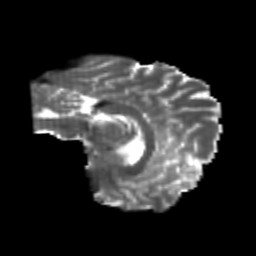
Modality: T2w
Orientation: sagittal
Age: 26
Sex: male
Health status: healthy
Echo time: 0.074 s